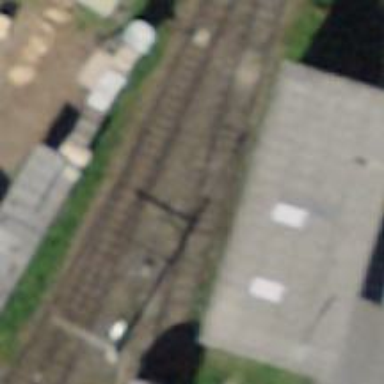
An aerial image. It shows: Railway switch.